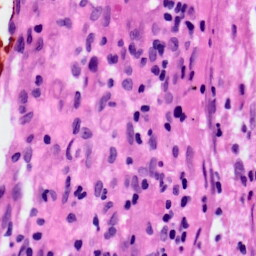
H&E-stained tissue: Lung